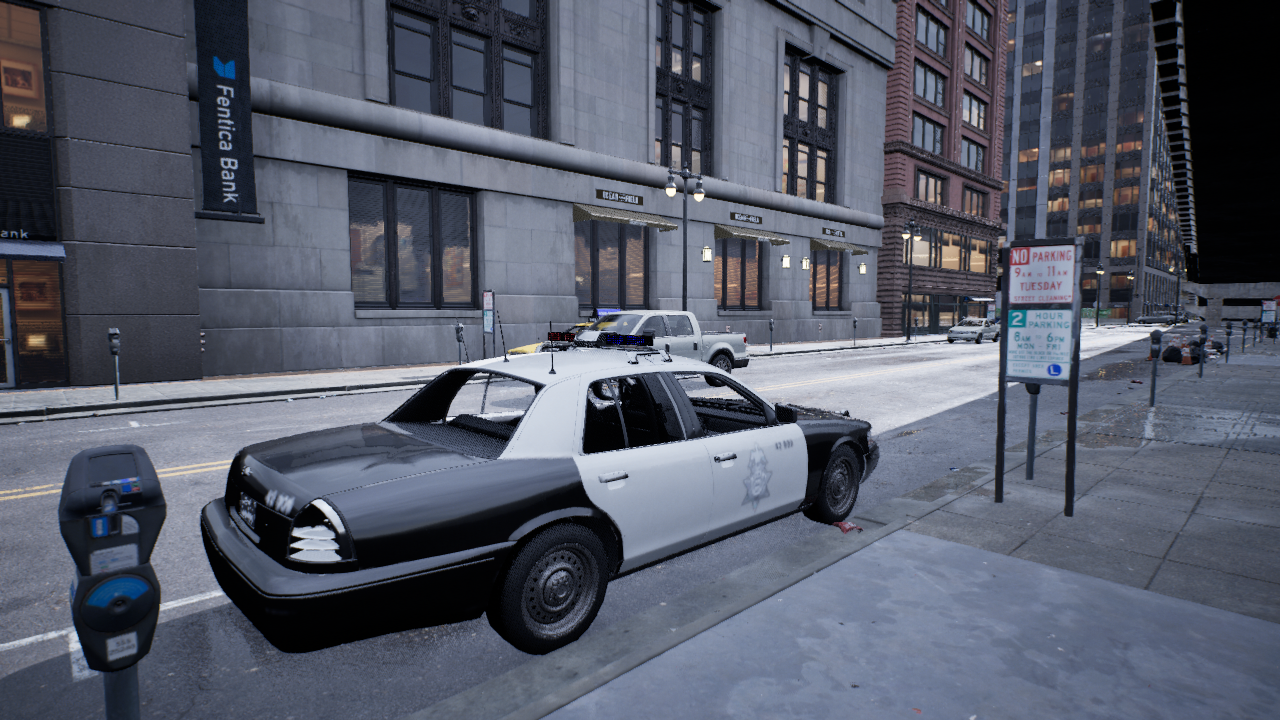
Venue: downtown
Lighting: overcast
Vehicle rig: pickup